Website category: university
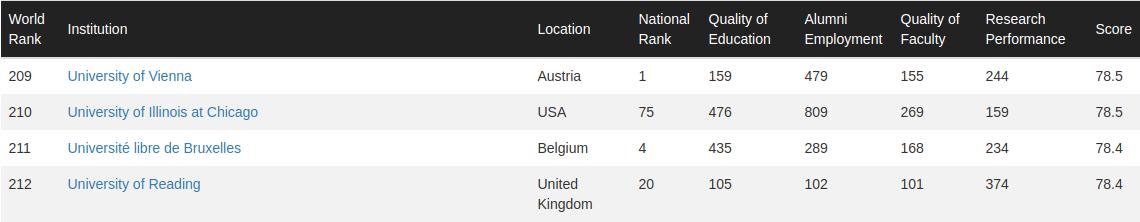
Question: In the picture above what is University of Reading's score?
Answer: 78.4

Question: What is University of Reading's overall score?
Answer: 78.4

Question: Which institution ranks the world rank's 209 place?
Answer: University of Vienna

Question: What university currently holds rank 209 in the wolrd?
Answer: University of Vienna

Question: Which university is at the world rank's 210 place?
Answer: University of Illinois at Chicago

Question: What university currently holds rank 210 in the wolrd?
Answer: University of Illinois at Chicago

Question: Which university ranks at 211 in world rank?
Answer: Université libre de Bruxelles

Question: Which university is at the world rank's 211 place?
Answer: Université libre de Bruxelles

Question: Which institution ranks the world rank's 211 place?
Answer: Université libre de Bruxelles

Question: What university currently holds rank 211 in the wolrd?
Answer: Université libre de Bruxelles

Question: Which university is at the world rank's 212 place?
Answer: University of Reading

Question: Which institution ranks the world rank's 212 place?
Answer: University of Reading

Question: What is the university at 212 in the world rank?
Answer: University of Reading

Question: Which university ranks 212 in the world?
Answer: University of Reading

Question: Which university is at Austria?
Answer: University of Vienna

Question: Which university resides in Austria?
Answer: University of Vienna

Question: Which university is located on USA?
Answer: University of Illinois at Chicago

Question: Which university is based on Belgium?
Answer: Université libre de Bruxelles

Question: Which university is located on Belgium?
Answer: Université libre de Bruxelles

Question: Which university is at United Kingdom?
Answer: University of Reading

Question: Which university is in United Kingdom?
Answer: University of Reading

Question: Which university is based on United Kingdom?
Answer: University of Reading

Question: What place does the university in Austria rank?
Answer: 209

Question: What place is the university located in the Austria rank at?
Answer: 209

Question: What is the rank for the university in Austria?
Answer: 209

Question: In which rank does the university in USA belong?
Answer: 210

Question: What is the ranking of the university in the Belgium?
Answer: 211

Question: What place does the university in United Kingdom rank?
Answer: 212

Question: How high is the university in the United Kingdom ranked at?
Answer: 212

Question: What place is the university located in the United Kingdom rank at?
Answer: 212

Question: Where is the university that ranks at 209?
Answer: Austria

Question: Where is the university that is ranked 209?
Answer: Austria

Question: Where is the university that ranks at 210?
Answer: USA

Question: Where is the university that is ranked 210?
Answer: USA

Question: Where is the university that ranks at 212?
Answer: United Kingdom

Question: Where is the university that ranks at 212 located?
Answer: United Kingdom